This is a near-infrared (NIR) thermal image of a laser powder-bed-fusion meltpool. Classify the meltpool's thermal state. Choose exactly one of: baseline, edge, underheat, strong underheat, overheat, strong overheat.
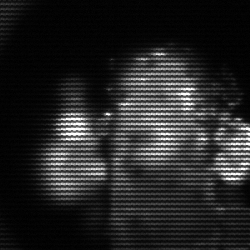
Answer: strong underheat